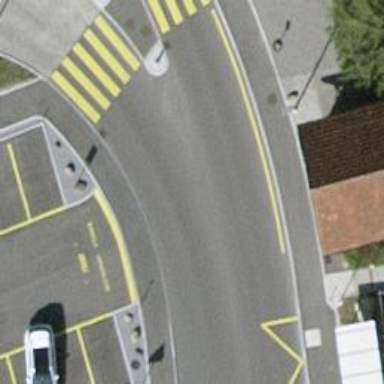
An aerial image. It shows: Unmarked crossing with traffic calming table.